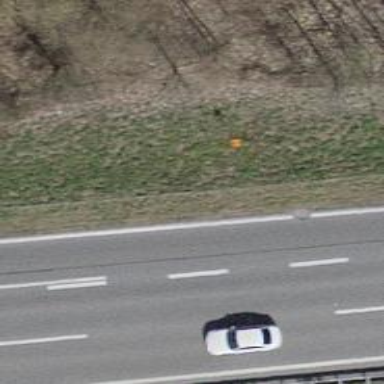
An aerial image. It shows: Aerial marker.